Question: I want the title in the navigation bar to automatically shrink so it can fit the entire title. I tried the following code, but the title is still cut off.
'''
- (void) viewDidLoad {
UILabel* titleLabel = [[UILabel alloc] init];
titleLabel.font = [UIFont boldSystemFontOfSize:16.0];
titleLabel.text = @"abcdefghijklmnopqrstuvwxyz";
if ([titleLabel respondsToSelector:@selector(setMinimumScaleFactor:)]) {
titleLabel.minimumScaleFactor = 0.1;
} else {
titleLabel.minimumFontSize = 1.0;
}
[titleLabel sizeToFit];
self.navigationItem.titleView = titleLabel;
}
'''

<URL>
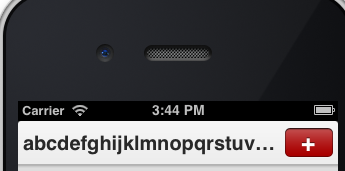
Answer: You need to tell the label that it should try to automatically adjust the fine:
'''
titleLabel.adjustsFontSizeToFitWidth = YES;
'''